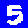
Digit: 5